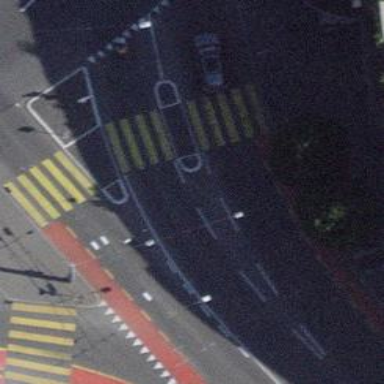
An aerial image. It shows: Tertiary road with asphalt surface. There are trolley wires above it. The right sidewalk also has asphalt surface.